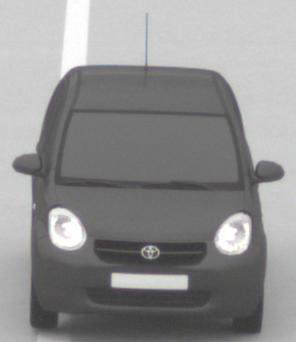
Make: Toyota
Model: Passo
Detailed model: Toyota Passo X Yururi
Model produced from: 2010
Model produced until: 2016
Doors: 5
Color: gray
Road condition: dry road
Daytime: midday
Contrast: low contrast